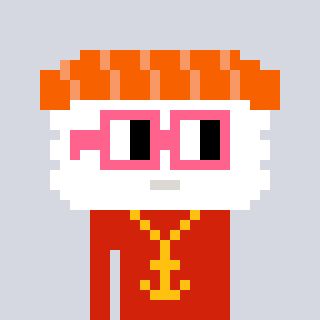
a pixel art character with square pink glasses, a nigiri-shaped head and a red-colored body on a cool background